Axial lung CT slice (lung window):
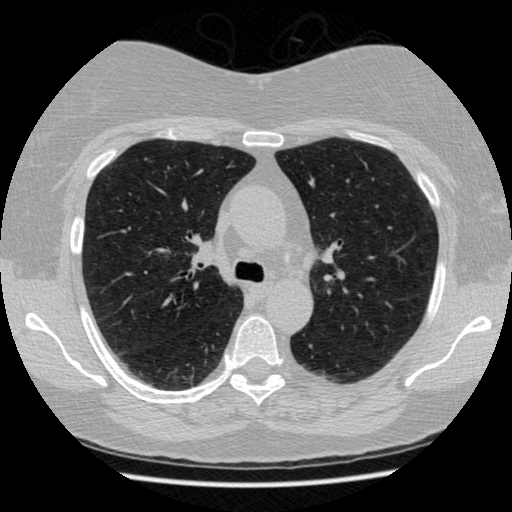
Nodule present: no